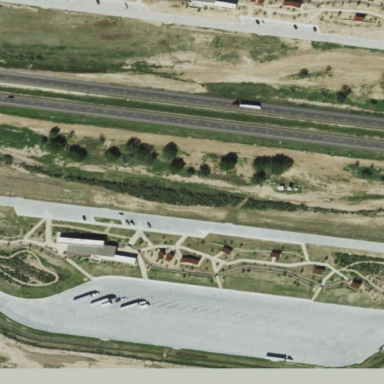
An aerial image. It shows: Rest area on the road with picnic tables.